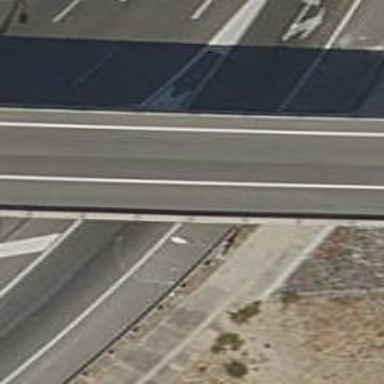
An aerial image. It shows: Tertiary road passing over bridge.